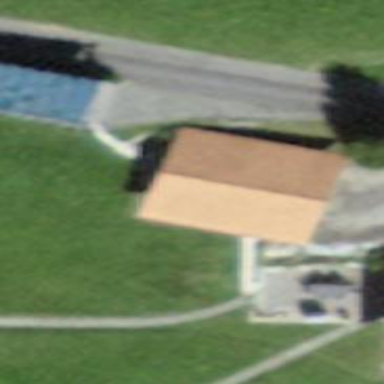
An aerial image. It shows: Garage building.